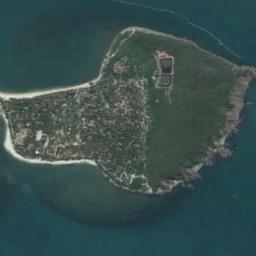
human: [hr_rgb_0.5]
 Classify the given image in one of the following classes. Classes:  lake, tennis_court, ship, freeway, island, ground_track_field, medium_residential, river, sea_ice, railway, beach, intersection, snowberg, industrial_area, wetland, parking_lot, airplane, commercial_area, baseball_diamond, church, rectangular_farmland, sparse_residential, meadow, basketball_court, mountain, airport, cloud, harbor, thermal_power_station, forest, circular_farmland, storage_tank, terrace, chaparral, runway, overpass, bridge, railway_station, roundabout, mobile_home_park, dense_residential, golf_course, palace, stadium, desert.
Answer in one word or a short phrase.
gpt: island